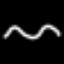
Label: squiggle